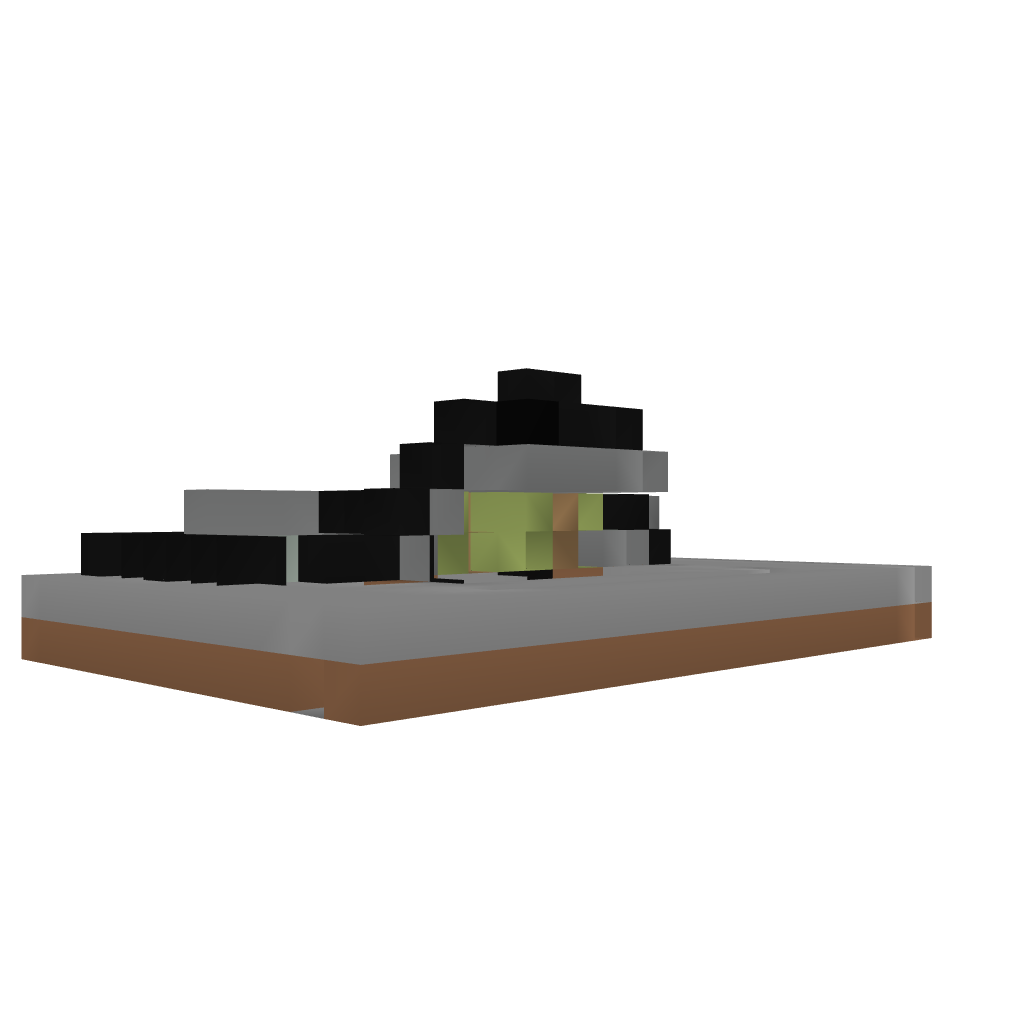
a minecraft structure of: redstone hidden double doors